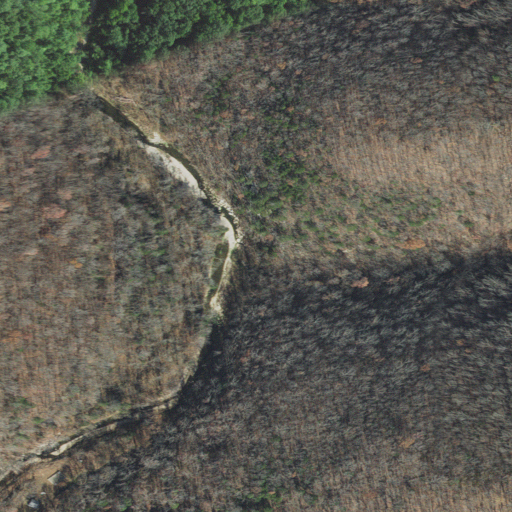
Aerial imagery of valley in Arkansas named Beck Hollow containing deciduous forest, low intensity development, and open development